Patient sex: F
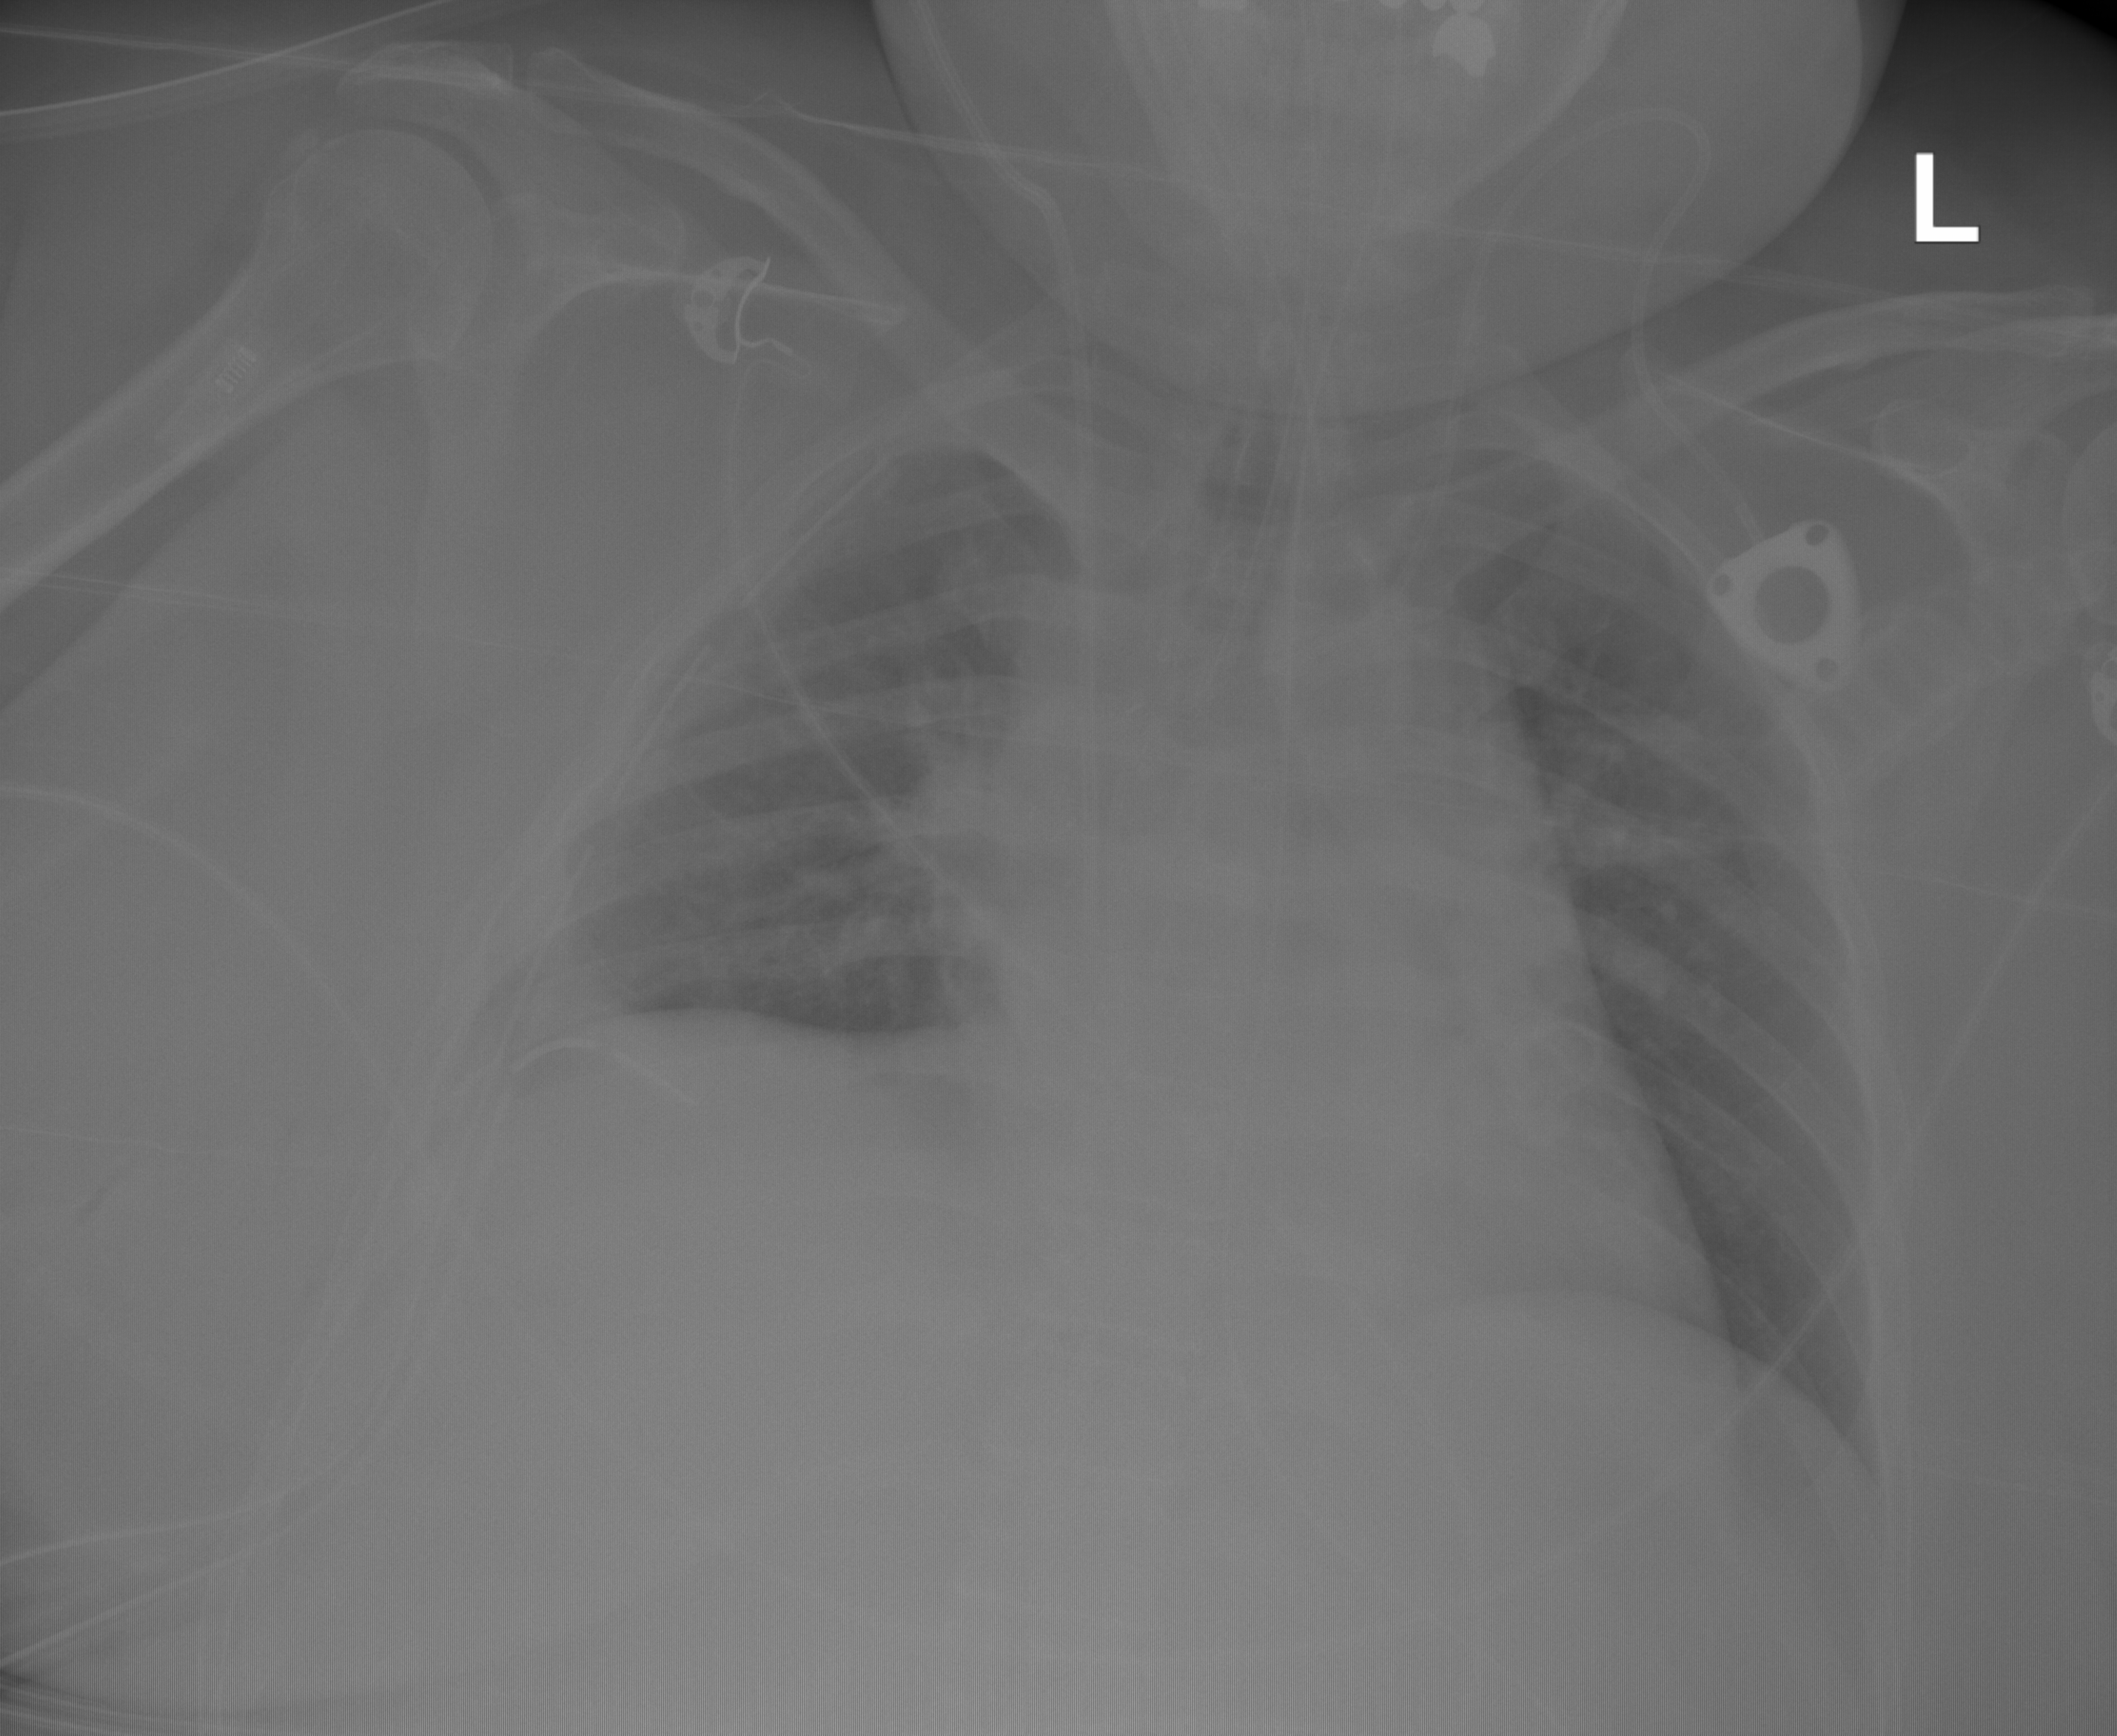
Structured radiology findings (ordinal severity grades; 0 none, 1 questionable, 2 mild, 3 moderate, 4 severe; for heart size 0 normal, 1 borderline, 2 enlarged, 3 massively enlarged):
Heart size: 0
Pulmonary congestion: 0
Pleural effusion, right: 0
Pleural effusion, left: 0
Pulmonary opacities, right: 0
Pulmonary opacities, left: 0
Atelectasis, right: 2
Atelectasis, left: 0